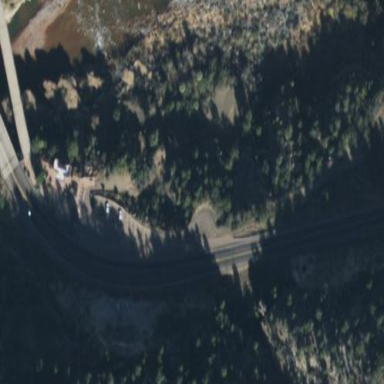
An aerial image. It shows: Rest area along the road.